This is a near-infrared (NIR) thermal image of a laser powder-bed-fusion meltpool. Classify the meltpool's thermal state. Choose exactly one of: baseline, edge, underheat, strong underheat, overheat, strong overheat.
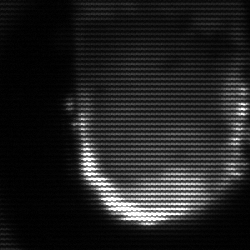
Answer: baseline